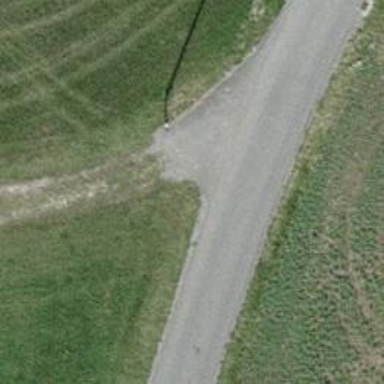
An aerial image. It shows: Unclassified road with asphalt surface.